Question: In Eclipse I can just drag-and-drop two tabs into one window. For instance, I like to keep my JUnit and Search tabs together:

How can you do this in Intellij?
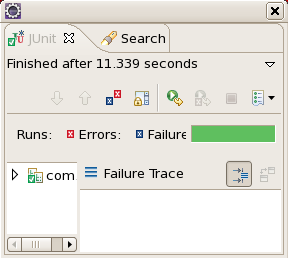
Answer: You can't combine multiple floating panels into one in IntelliJ IDEA. Feel free to <URL>.